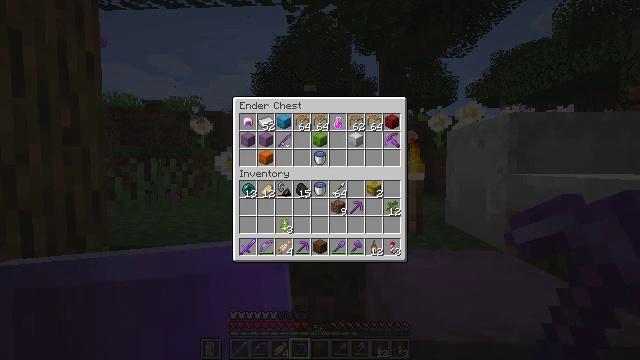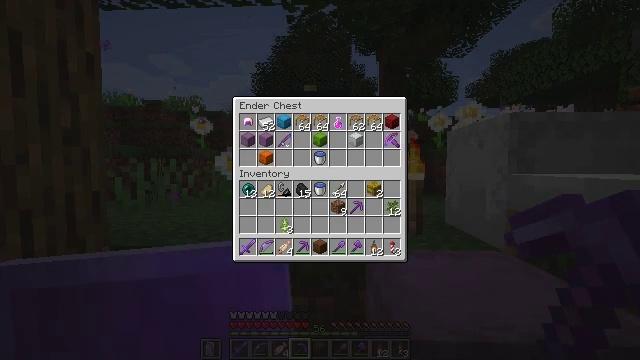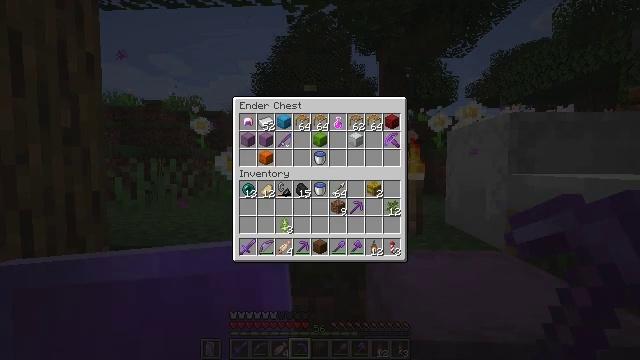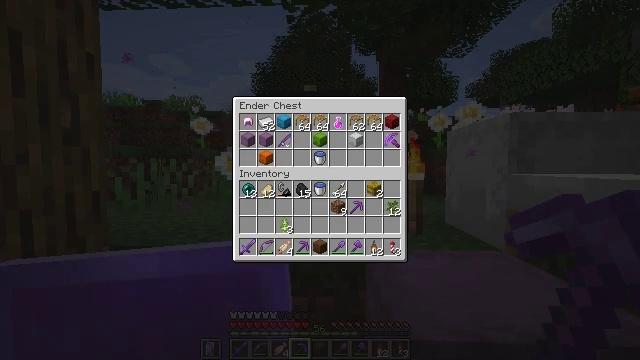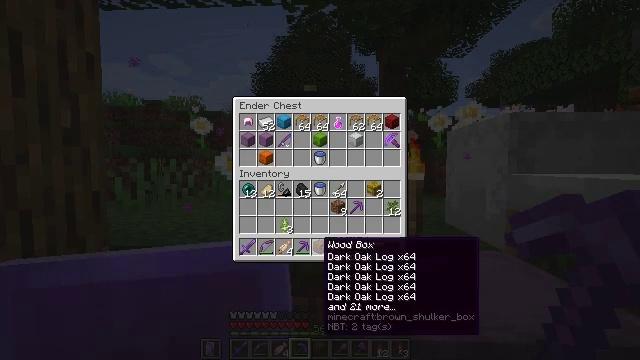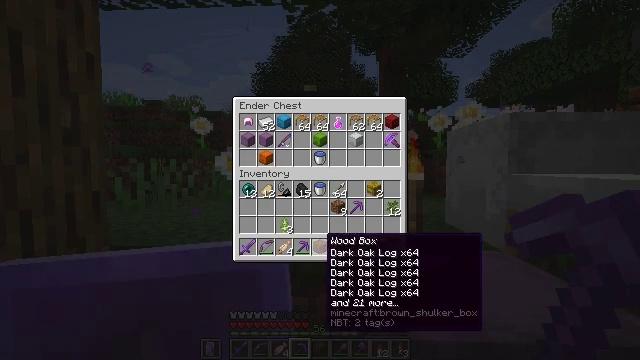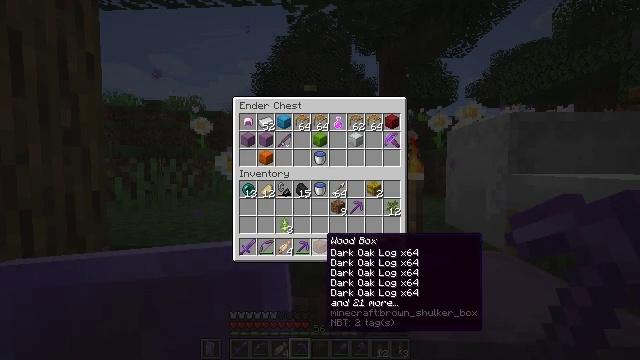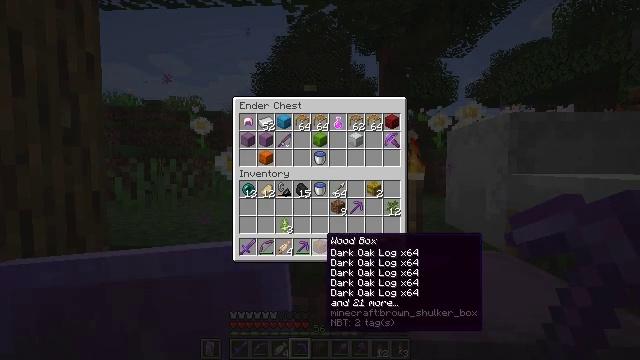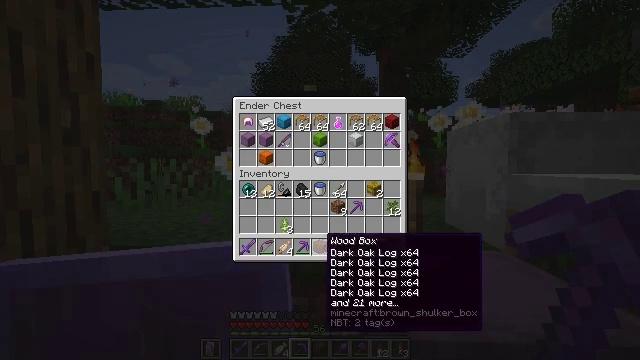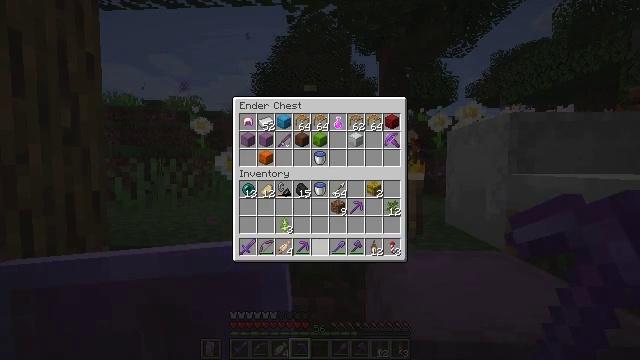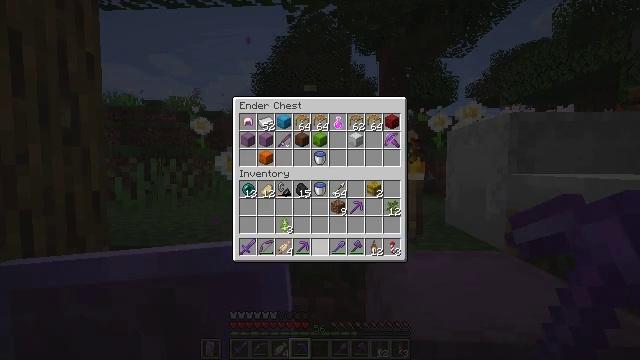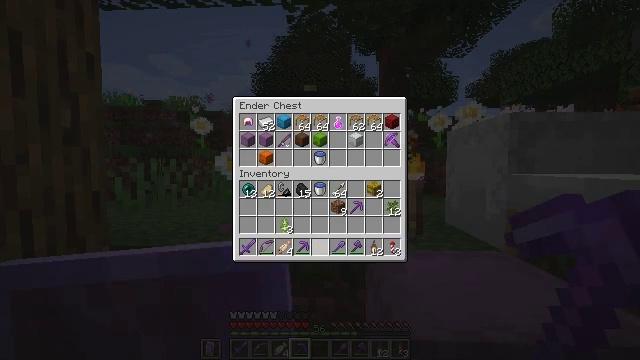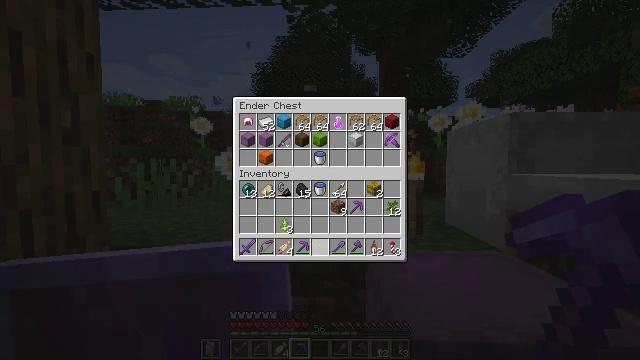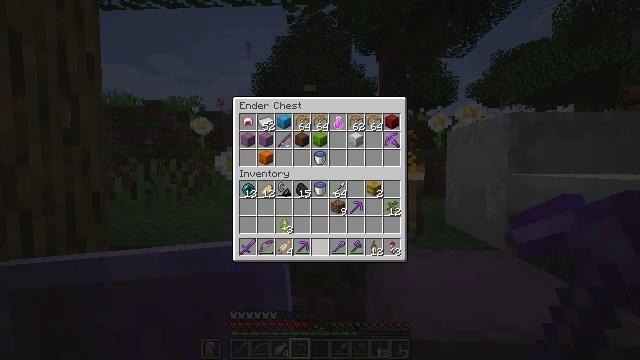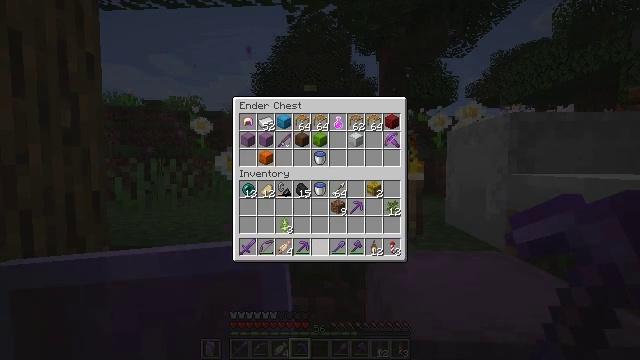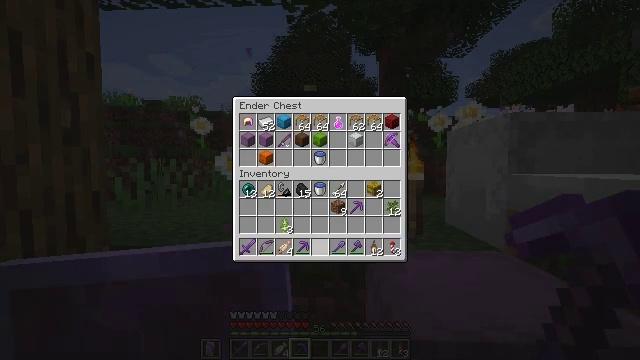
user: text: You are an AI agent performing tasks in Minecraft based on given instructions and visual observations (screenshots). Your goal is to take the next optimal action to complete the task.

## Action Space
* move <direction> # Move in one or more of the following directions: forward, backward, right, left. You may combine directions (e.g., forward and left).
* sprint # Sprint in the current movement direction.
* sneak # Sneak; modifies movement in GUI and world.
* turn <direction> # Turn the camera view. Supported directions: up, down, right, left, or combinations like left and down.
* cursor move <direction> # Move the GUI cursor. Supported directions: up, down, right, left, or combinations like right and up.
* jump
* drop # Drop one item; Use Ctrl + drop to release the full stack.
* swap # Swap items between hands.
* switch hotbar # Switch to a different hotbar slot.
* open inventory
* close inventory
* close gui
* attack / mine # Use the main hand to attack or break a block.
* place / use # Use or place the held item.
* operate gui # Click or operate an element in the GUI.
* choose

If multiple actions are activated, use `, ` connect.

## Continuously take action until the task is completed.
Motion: motion action
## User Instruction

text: Gather oak logs from trees.
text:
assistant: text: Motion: sneak
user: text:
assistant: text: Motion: sneak
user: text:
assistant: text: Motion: sneak
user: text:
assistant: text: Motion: sneak
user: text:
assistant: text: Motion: sneak
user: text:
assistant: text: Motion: sneak
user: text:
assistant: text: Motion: sneak
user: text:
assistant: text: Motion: sneak
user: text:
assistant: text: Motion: sneak, attack / mine
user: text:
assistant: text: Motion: sneak, attack / mine
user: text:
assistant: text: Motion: sneak, attack / mine
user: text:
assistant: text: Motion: sneak, attack / mine
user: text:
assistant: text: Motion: sneak
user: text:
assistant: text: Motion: no_op
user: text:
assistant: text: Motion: no_op
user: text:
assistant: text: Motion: no_op
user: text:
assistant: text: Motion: no_op
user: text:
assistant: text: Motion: no_op
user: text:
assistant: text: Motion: no_op
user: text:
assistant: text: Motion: no_op
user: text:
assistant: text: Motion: turn right and down
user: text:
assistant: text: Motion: turn right and down
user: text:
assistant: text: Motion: turn right and down
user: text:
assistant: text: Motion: turn right and down
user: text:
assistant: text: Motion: no_op
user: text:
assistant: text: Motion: no_op
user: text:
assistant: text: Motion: no_op
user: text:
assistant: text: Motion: no_op
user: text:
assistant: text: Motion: no_op
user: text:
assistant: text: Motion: turn right